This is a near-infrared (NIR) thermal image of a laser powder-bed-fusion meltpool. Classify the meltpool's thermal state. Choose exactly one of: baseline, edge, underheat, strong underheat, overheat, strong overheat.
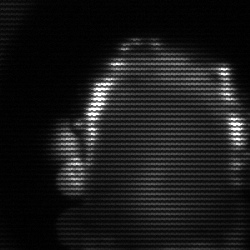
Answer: baseline